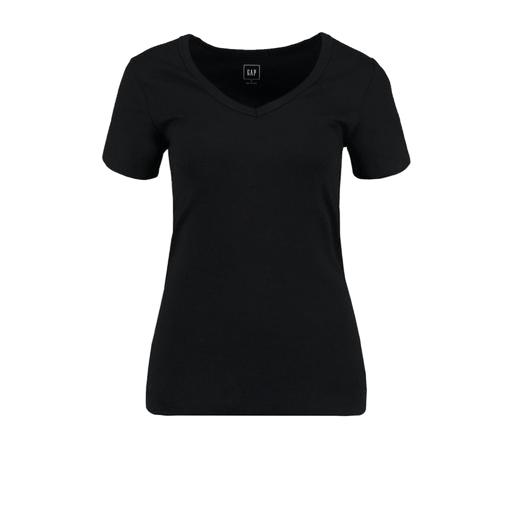
black v-neck t-shirt only macy, black women's jersey v-neck t-shirt, black women's v-neck t-shirt, white background